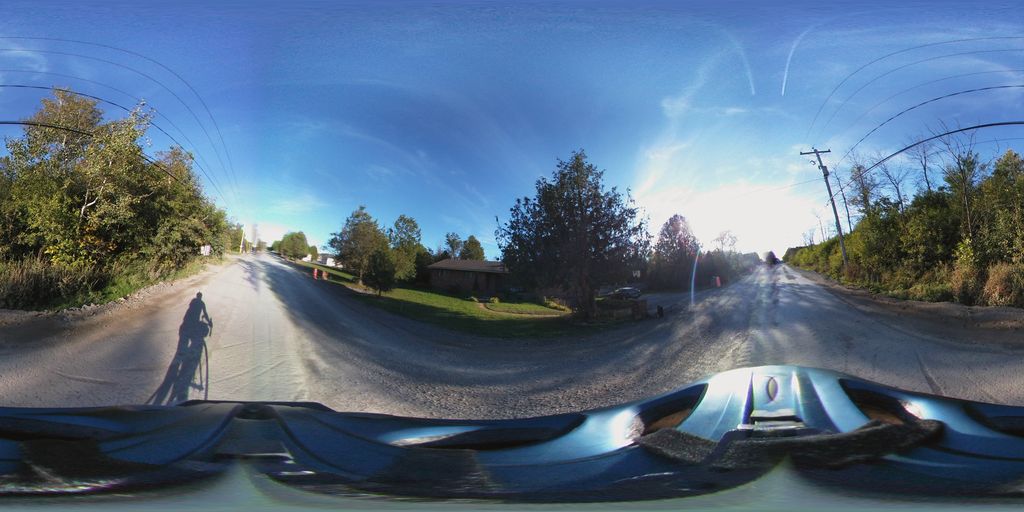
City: ottawa-gatineau